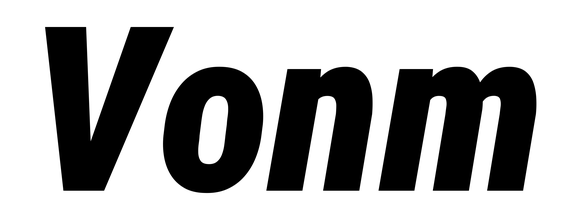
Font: Roboto-Italic_Condensed_Black_Italic